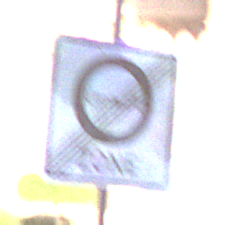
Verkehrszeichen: EndeUmweltzone
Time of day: SunriseSunset
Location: Outdoor (Urban)
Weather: PartlyCloudy
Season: NotSpecified
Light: Natural